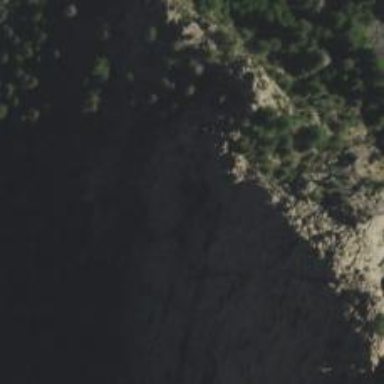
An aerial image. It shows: Natural cliff.